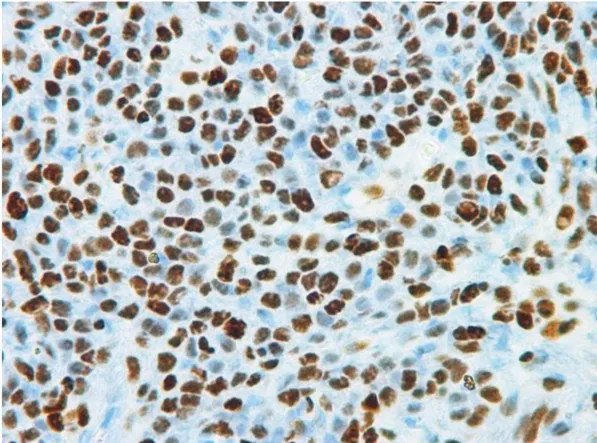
Positive staining for estrogen receptor.
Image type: pathology (immunostaining)